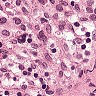
Metastatic tissue present: no